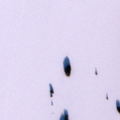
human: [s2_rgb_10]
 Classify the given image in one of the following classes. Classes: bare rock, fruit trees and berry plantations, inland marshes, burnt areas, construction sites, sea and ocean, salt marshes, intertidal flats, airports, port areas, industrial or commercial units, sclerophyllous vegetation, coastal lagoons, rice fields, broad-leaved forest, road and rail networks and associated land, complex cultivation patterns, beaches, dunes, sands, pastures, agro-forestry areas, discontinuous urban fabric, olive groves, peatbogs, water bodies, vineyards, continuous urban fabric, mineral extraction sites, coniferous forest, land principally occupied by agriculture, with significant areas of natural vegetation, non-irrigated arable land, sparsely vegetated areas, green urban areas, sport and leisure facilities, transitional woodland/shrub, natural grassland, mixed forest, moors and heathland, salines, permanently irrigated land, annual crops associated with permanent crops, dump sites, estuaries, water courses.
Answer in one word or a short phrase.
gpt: water bodies